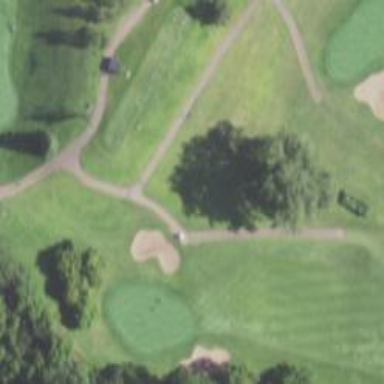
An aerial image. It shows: Golf cartpath that is also road path.